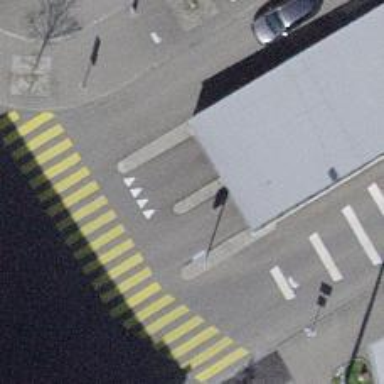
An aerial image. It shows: Asphalt parking entrance.